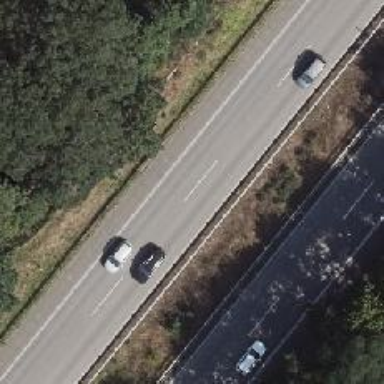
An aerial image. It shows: View of motorway.